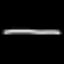
Label: line